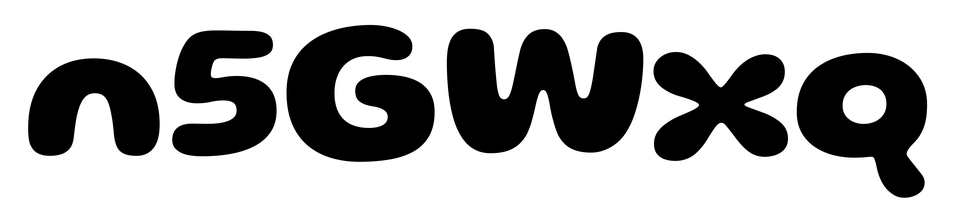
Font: Gluten_Bold